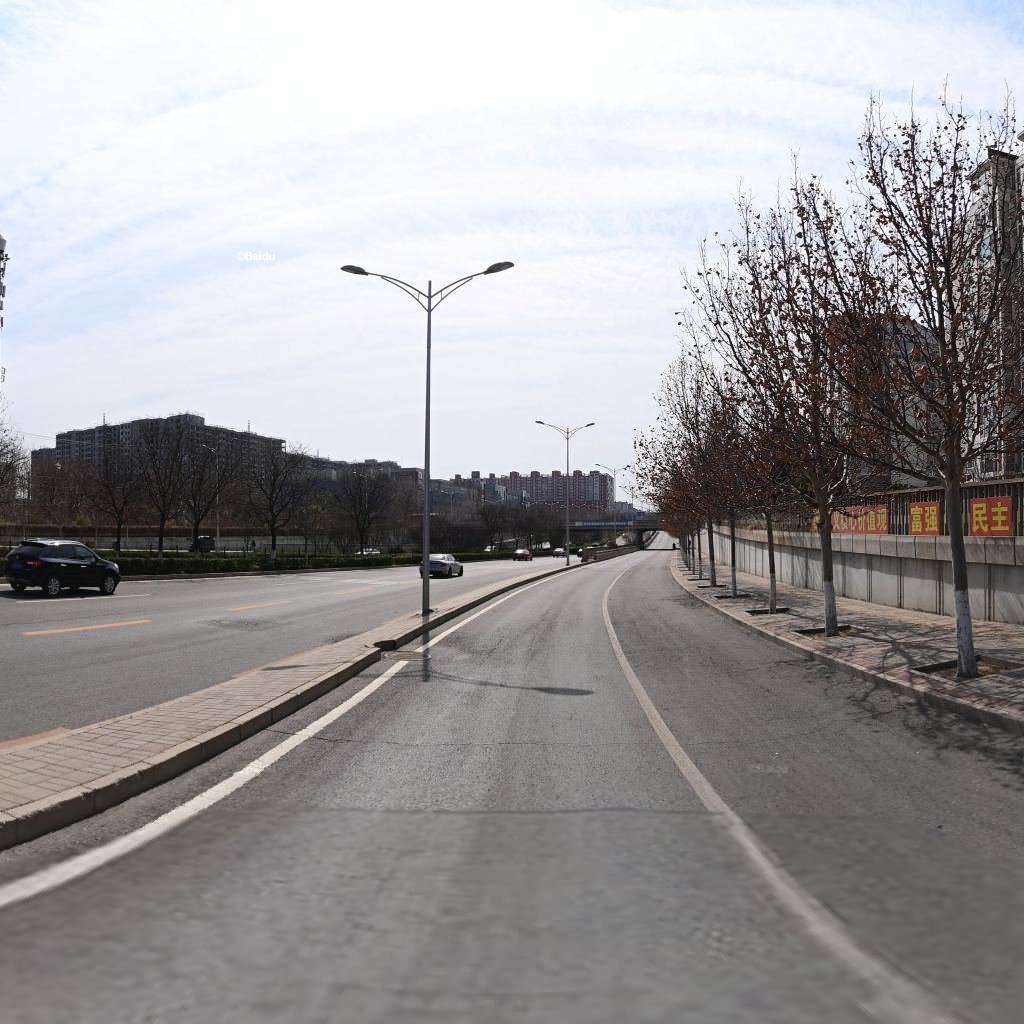
Region: Haidian
Road damage annotations: transverse crack, manhole cover, manhole cover